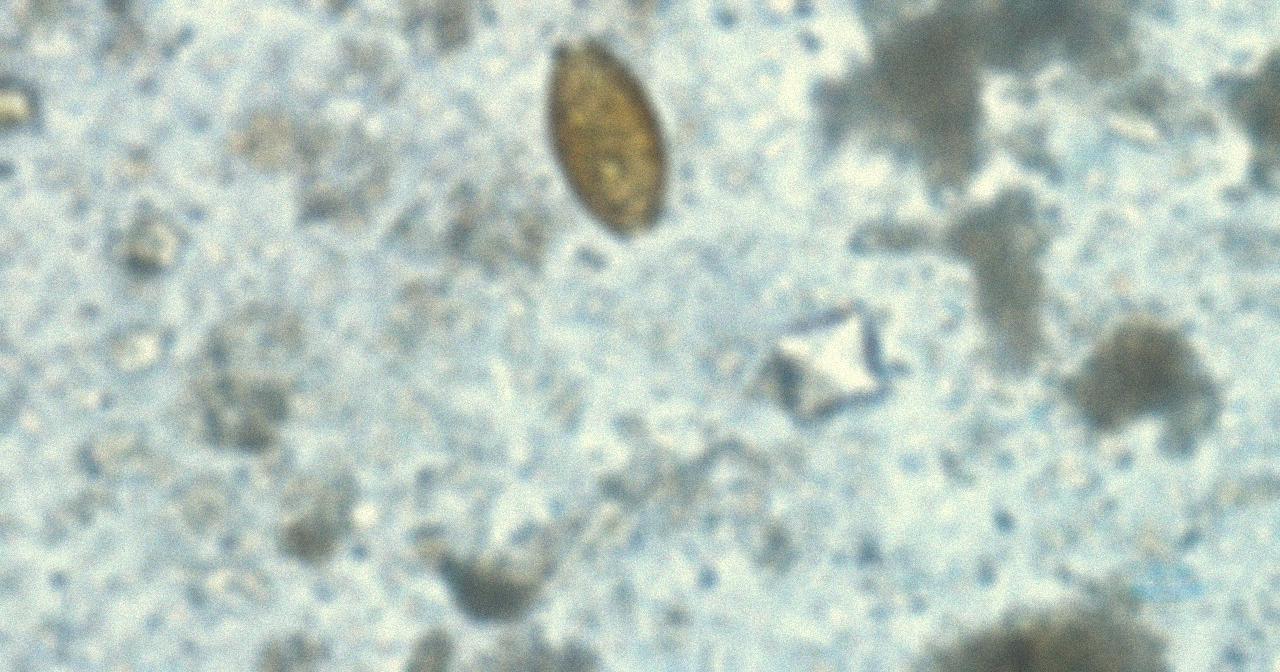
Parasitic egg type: Trichuris trichiura